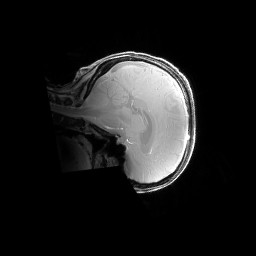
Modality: PDw
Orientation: sagittal
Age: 25
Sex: female
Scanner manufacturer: siemens
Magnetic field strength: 6.98 T
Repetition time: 1.3 s
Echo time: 0.00231 s